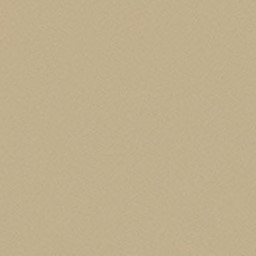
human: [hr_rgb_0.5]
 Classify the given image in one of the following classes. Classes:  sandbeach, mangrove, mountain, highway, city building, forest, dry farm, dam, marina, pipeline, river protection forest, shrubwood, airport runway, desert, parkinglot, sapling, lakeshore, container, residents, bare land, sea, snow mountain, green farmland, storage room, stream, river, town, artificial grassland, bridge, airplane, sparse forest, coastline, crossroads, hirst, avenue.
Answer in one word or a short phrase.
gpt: desert